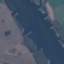
Land use / land cover: River